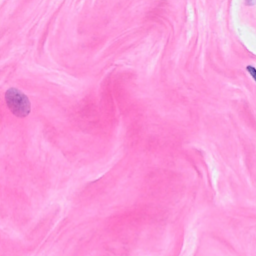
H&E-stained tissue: Breast